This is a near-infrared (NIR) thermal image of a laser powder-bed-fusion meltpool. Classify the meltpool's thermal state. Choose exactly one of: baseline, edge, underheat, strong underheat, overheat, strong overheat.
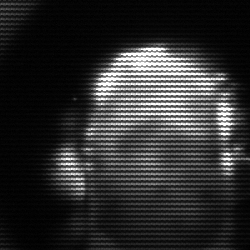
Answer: baseline